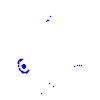
Particle: electron